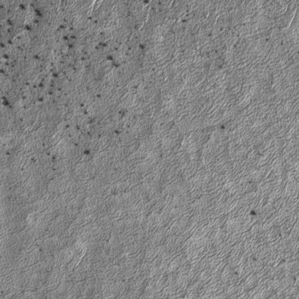
Label: frost